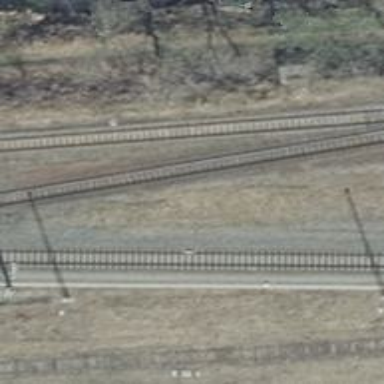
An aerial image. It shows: Railway yard.